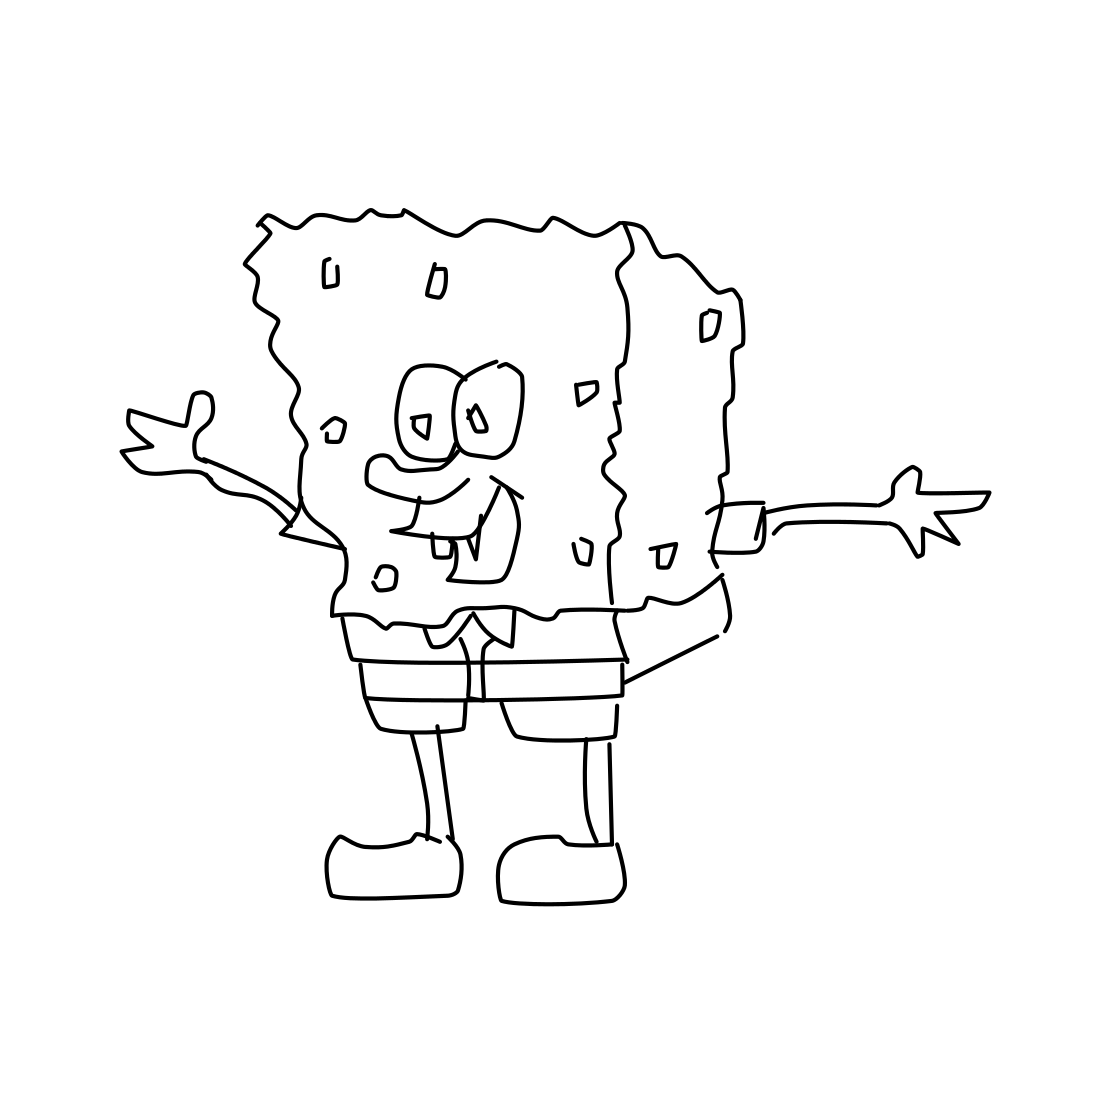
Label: sponge bob